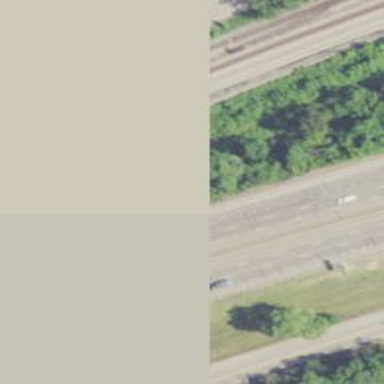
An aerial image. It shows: Motorway.